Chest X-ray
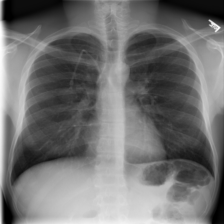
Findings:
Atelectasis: negative
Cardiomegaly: negative
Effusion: negative
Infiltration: negative
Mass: negative
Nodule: negative
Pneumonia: negative
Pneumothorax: negative
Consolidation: negative
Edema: negative
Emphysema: negative
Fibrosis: negative
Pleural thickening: negative
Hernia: negative